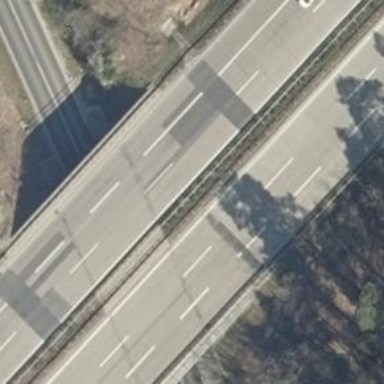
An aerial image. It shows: Concrete bridge over motorway.